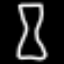
Label: hourglass